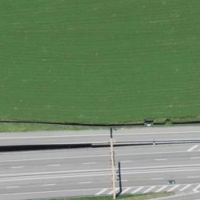
EUNIS habitat code: 57
Species observed at this site:
Tettigonia viridissima
Chorthippus brunneus
Chorthippus biguttulus